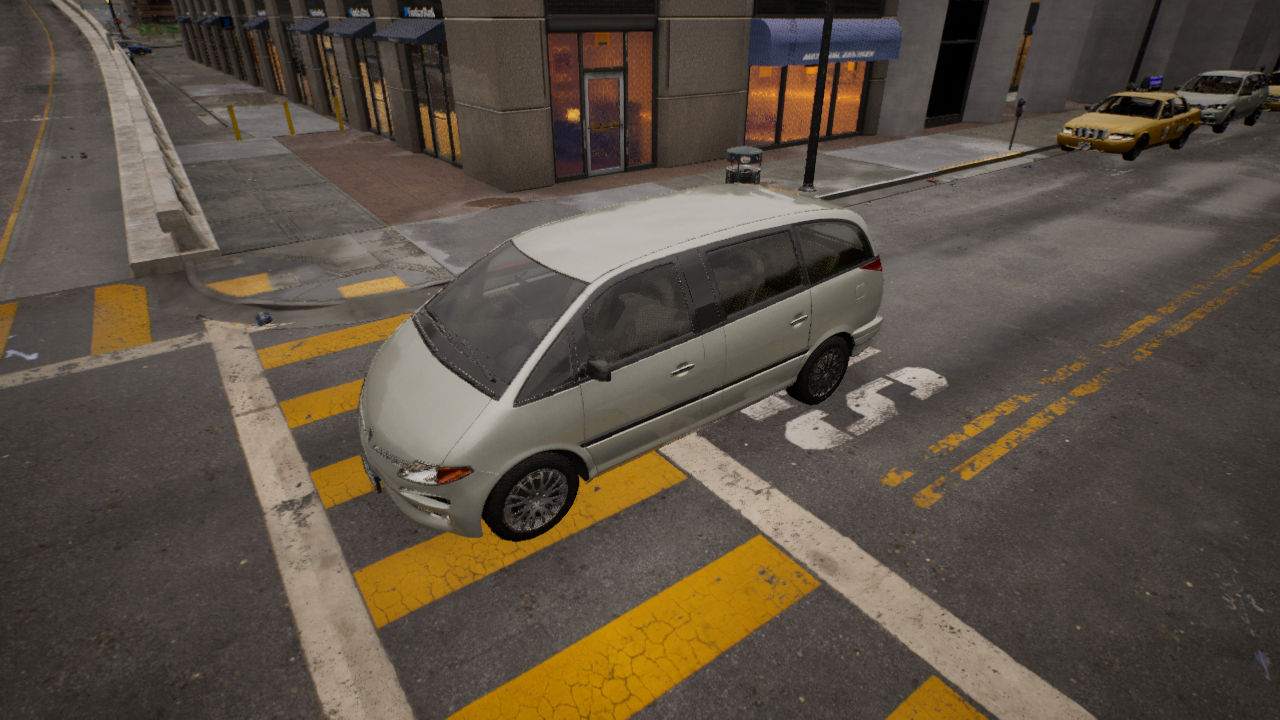
Venue: residential
Lighting: golden hour
Vehicle rig: minivan